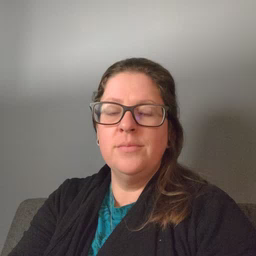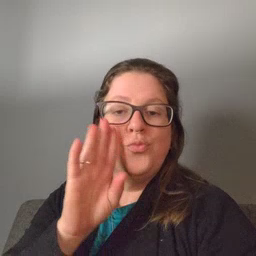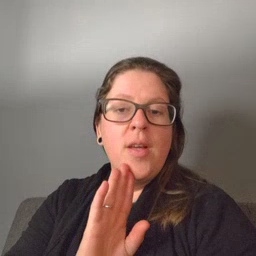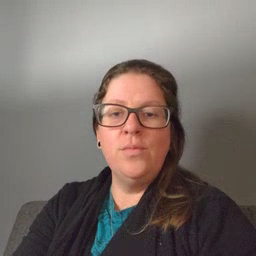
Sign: brown